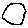
Label: circle